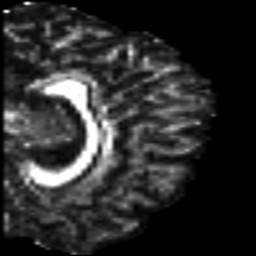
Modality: FA
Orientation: sagittal
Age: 22
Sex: male
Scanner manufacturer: siemens
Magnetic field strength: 3 T
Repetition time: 7 s
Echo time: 0.0926 s